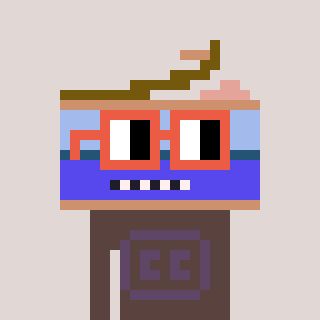
a pixel art character with square orange glasses, a canned ham-shaped head and a darkbrown-colored body on a warm background